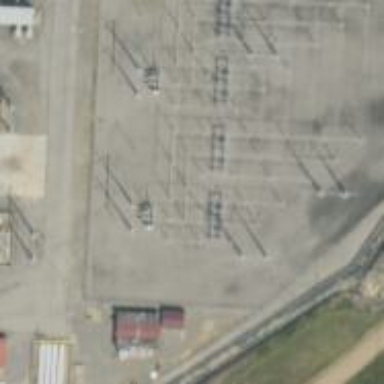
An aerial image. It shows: Switch for power supply.